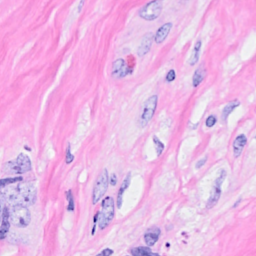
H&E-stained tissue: Breast